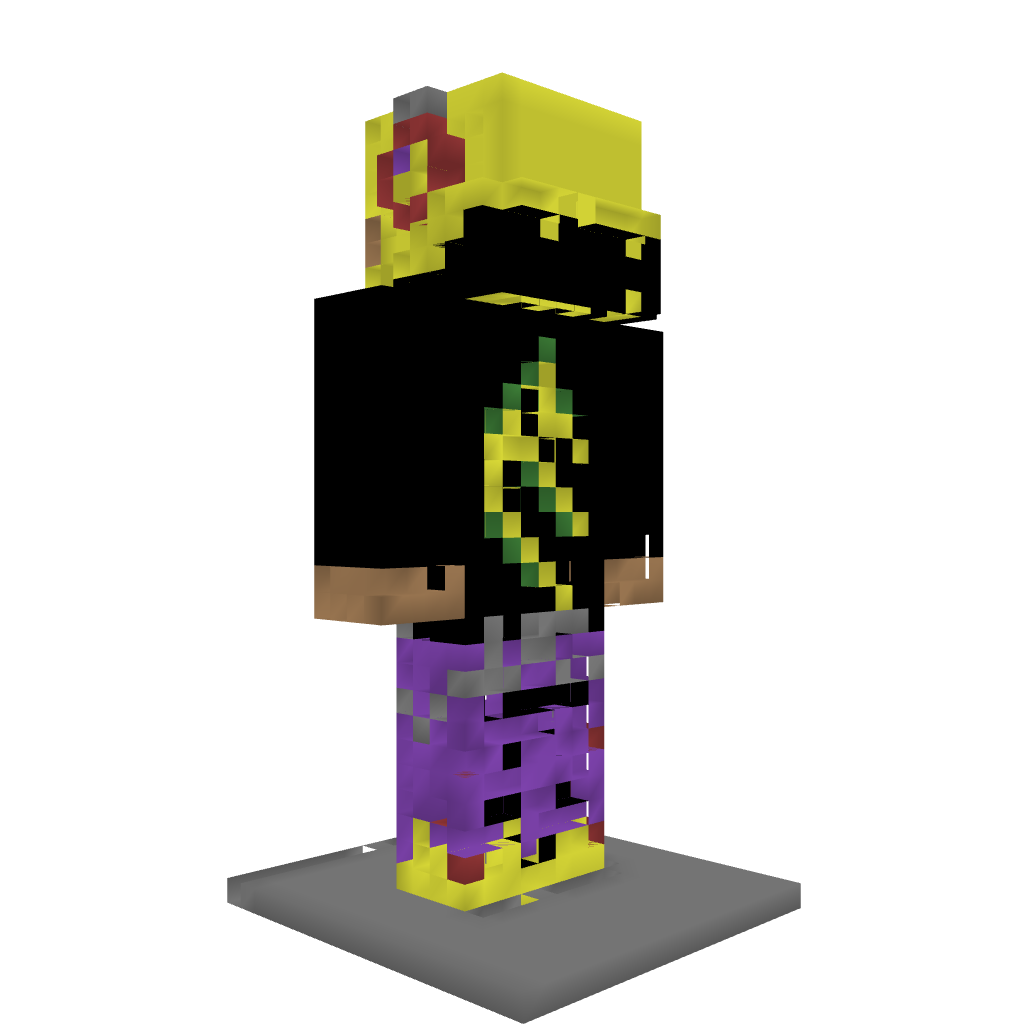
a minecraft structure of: Player Statue [LanceMac Statue] high quality